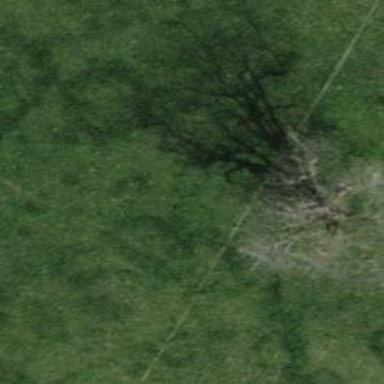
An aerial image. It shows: Urban area featuring tree as natural element.